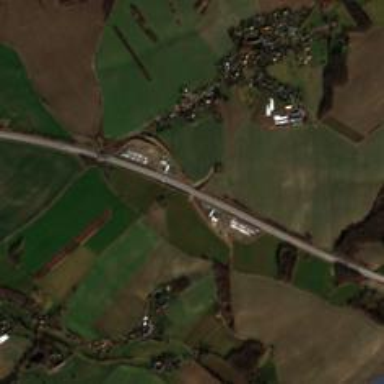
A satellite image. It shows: Motorway junction.